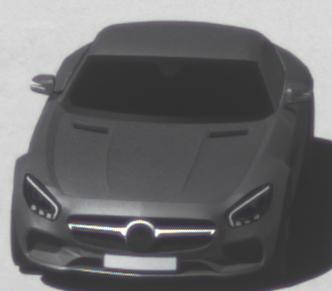
Make: Mercedes-Benz
Model: AMG GT Coupé
Detailed model: AMG GT (190) Coupé
Model produced from: 2014/10
Model produced until: 2017/01
Doors: 2
Color: gray
Road condition: dry road
Daytime: midday
Contrast: high contrast